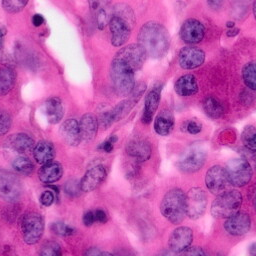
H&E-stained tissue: Pancreatic